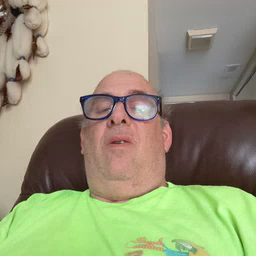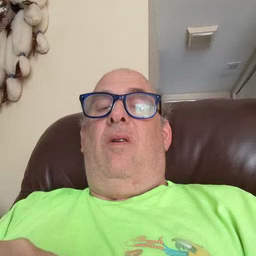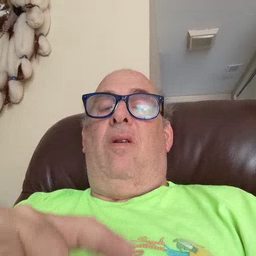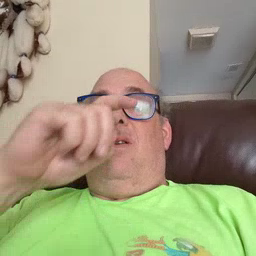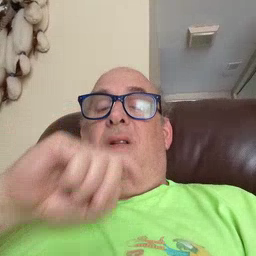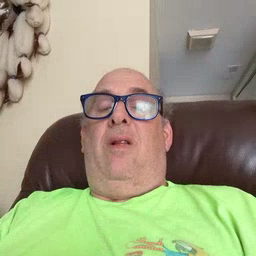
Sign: doll